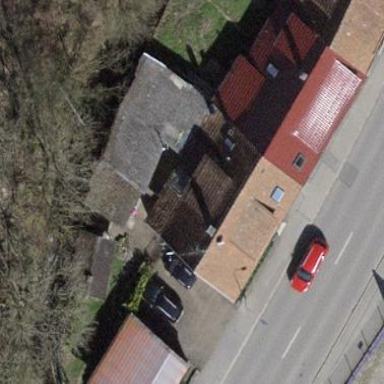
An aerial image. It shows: Gabled roofed house.